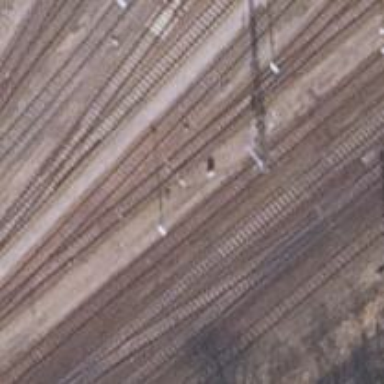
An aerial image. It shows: Railway switch.